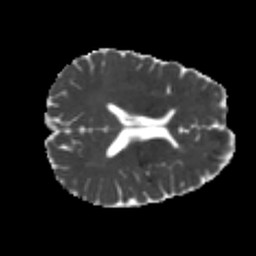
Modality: MD
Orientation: axial
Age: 26
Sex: male
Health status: healthy
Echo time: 0.074 s